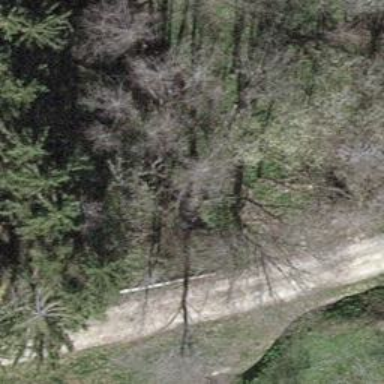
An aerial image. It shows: Culvert tunnel.